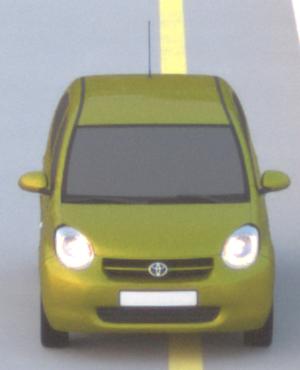
Make: Toyota
Model: Passo
Detailed model: Toyota Passo X Yururi
Model produced from: 2010
Model produced until: 2016
Doors: 5
Color: yellow
Road condition: dry road
Daytime: dawn
Contrast: low contrast